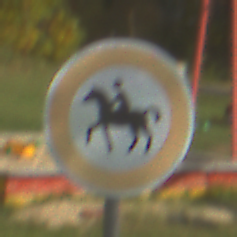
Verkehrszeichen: VerbotReiter
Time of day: MorningAfternoon
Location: Outdoor (Suburban)
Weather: PartlyCloudy
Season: NotSpecified
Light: Natural